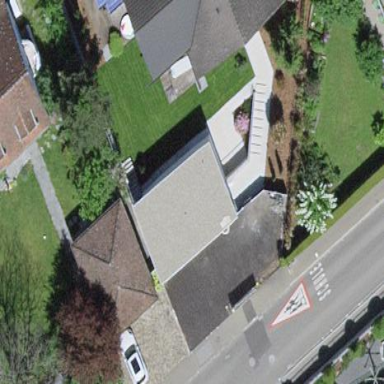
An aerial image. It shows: Garage building.